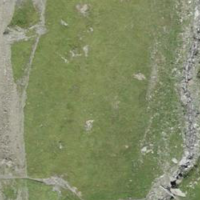
EUNIS habitat code: 48
Species observed at this site:
Pimpinella major
Carduus defloratus